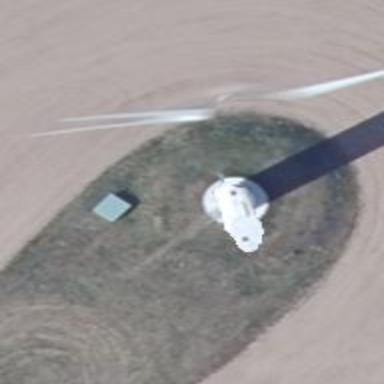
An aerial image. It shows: Wind turbine generator that utilizes wind as its source for generating electricity. It is of the horizontal axis type.